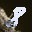
Label: 8